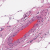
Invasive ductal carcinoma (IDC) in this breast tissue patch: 0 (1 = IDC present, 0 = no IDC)